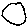
Label: circle